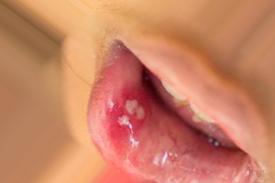
Condition: Mouth Ulcer